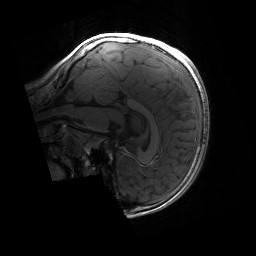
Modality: T1w
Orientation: sagittal
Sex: male
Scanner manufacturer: siemens
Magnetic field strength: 3 T
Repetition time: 1.9 s
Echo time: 0.00243 s